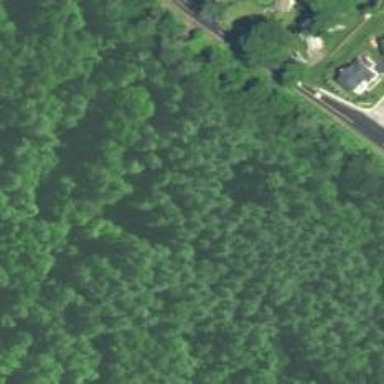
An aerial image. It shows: Area of evergreen woodland.